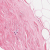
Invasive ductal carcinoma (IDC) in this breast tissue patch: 0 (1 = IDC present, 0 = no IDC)